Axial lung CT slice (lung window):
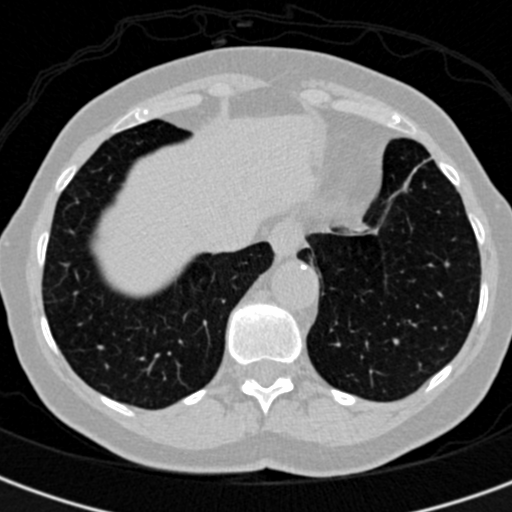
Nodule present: no